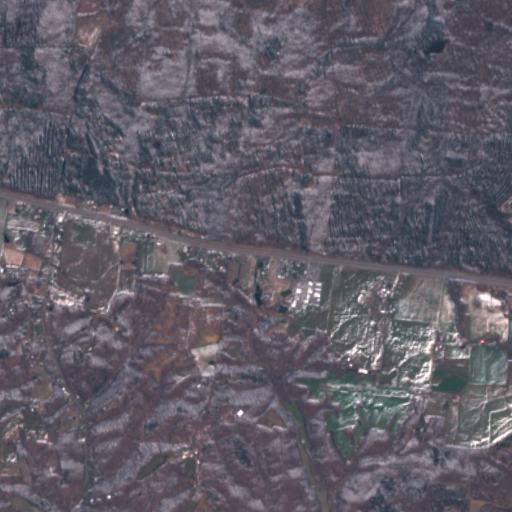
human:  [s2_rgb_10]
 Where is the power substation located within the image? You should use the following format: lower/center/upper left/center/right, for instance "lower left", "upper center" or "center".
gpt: The power substation is located in the center left of the image.
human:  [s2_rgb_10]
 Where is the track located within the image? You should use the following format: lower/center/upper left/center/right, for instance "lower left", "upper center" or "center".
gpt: There is no track in the image.